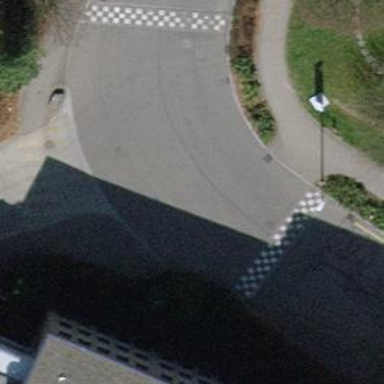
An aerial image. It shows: Table-style traffic calming feature.